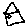
Label: house